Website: home-depot
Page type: billing-address
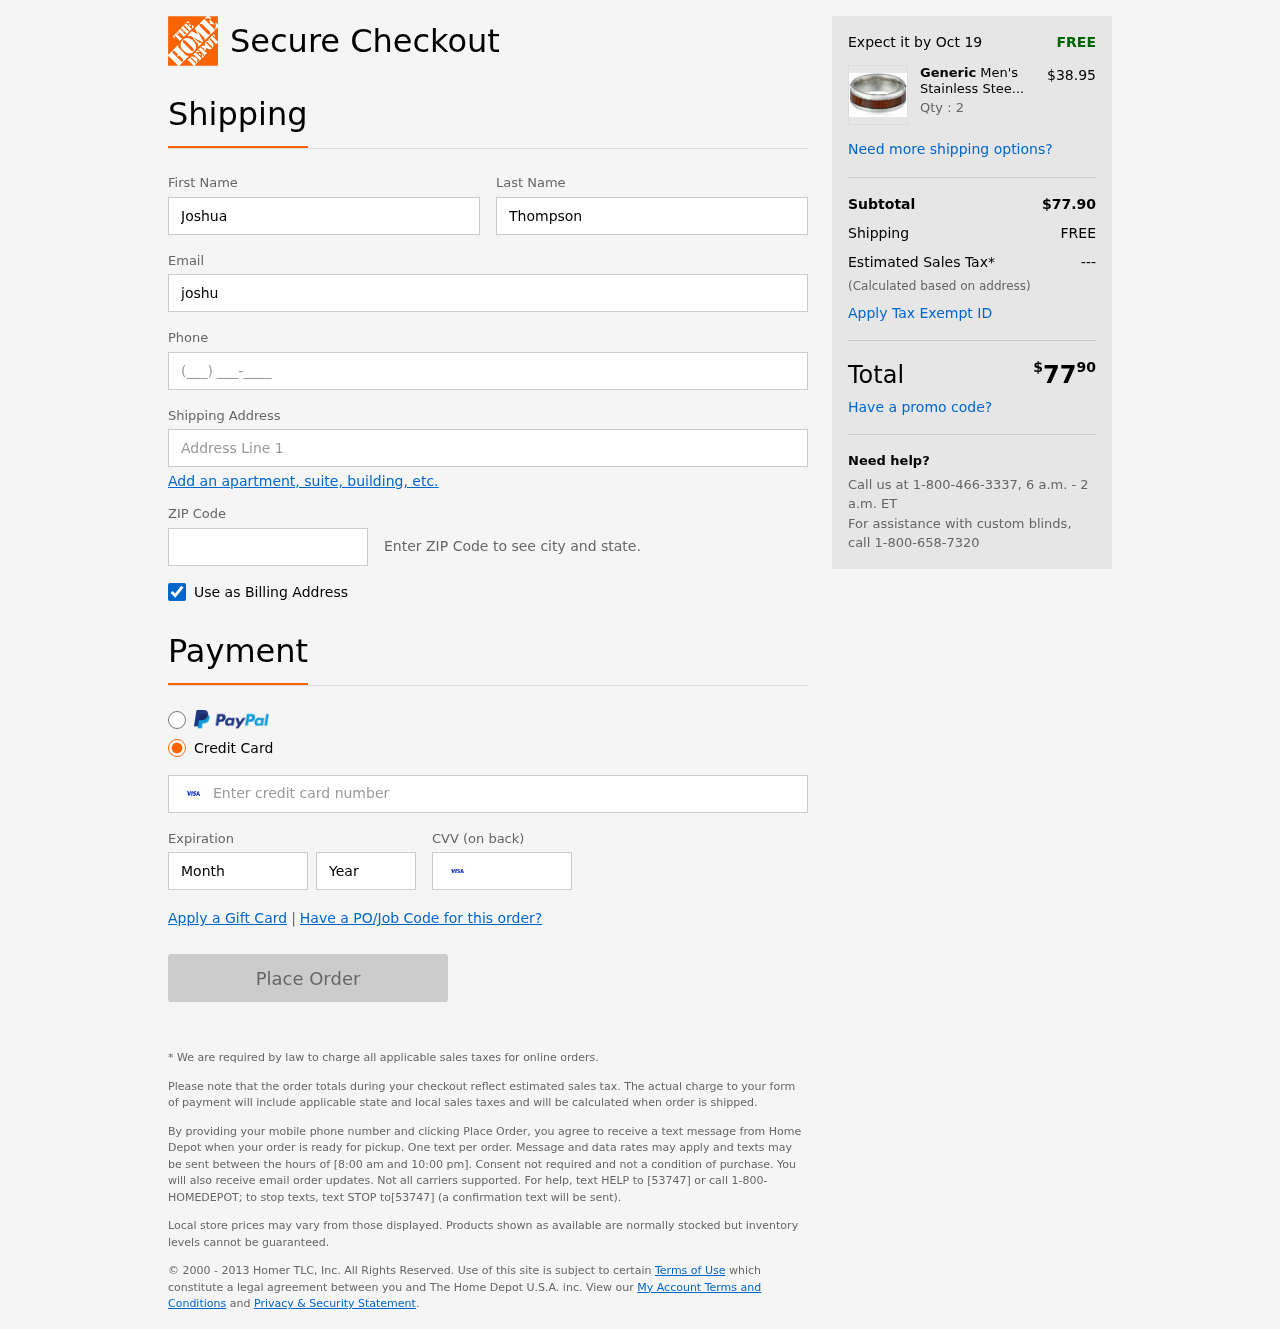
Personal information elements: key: PII_FIRSTNAME
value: Joshua
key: PII_LASTNAME
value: Thompson
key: PII_EMAIL
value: joshua_thompson@hotmail.com
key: PII_PHONE
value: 5493683213
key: PII_STREET
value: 128 Jennifer Union Suite 948
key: PII_POSTCODE
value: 87045
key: PII_CARD_NUMBER
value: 4877 9334 3998 6062
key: PII_CARD_EXPIRY_MONTH
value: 10
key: PII_CARD_CVV
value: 847
Product elements: key: PRODUCT1_BRAND
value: Generic
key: PRODUCT1_NAME
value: Men's Stainless Steel Light Wooden Inlay Ring, Size 11
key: PRODUCT1_PRICE
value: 38.95
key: PRODUCT1_QUANTITY
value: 2
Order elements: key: ORDER_DELIVERY_DATE
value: Oct 19
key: ORDER_SUBTOTAL
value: $77.90
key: ORDER_SHIPPING_COST
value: FREE
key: ORDER_TAX
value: ---
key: ORDER_TOTAL2
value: $7790